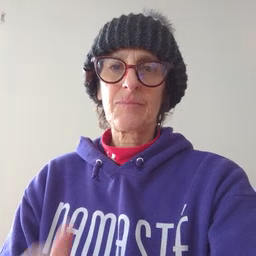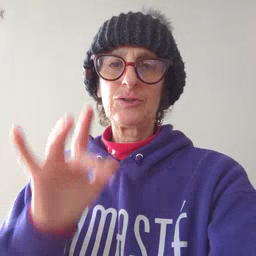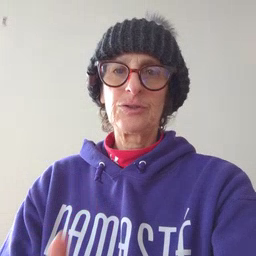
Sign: touch